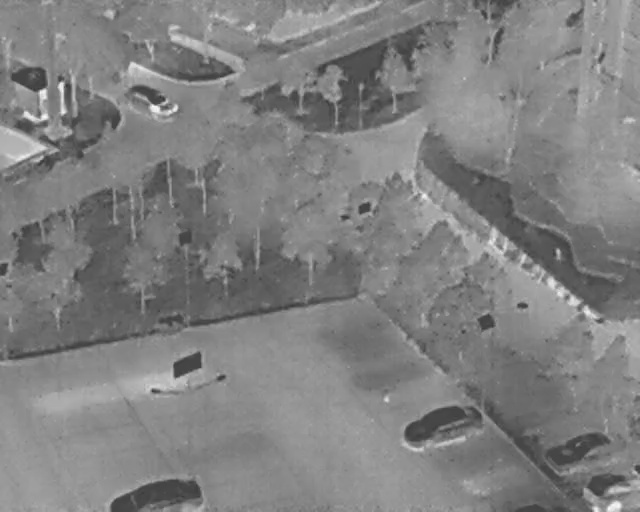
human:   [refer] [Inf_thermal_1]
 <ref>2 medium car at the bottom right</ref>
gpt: <box>[[87, 81, 92, 94, 152], [92, 89, 97, 99, 158]]</box>

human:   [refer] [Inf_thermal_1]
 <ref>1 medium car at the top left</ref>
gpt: <box>[[21, 13, 25, 25, 28]]</box>

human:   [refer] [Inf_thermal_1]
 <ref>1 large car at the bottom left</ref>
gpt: <box>[[21, 86, 26, 105, 2]]</box>